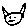
Label: cat